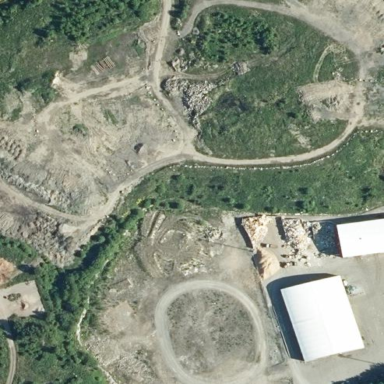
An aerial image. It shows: Quarry area.